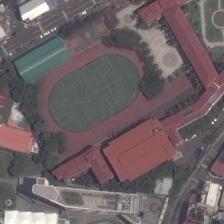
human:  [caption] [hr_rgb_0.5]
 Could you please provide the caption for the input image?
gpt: a green playground is surrounded by red houses .

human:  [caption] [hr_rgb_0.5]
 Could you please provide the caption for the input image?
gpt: a playground with a basketball field next to it is surround by some green trees and many buildings .

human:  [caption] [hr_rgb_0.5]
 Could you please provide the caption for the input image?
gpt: a red long building is near to a playground with a basketball field next to it .

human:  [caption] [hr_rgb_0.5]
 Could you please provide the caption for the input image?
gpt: it is a well-equipped, beautifully landscaped field surrounded by a wide variety of buildings and busy streets .

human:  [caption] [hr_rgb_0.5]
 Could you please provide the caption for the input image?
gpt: a playground with a basketball field next to it is surrounded by many trees and houses .